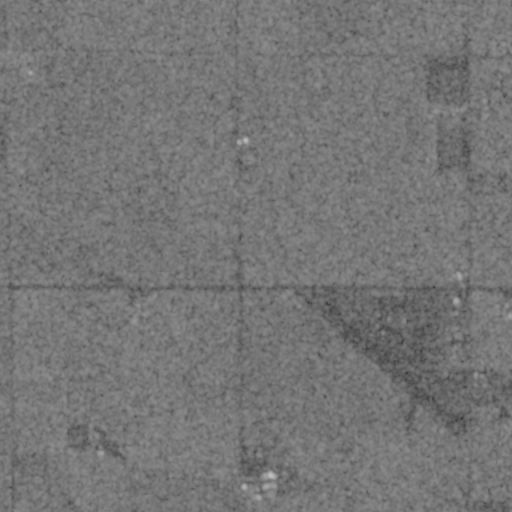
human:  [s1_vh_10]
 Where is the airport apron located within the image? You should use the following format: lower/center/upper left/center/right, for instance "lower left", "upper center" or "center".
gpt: The airport apron is located in the center right of the image.
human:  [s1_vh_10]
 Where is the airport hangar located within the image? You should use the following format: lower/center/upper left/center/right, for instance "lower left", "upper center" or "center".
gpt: The airport hangar is located in the center right of the image.
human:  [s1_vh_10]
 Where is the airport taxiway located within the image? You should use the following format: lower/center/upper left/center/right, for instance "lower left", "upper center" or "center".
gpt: The airport taxiway is located in the lower right of the image.
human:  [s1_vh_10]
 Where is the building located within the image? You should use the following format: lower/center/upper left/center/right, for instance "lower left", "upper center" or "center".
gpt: The building is located in the center right of the image.
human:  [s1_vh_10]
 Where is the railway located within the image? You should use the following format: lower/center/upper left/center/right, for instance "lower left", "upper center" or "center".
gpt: The railway is located in the lower of the image.
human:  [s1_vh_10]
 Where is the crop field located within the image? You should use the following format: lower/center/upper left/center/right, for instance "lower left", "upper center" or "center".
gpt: There is no crop field in the image.

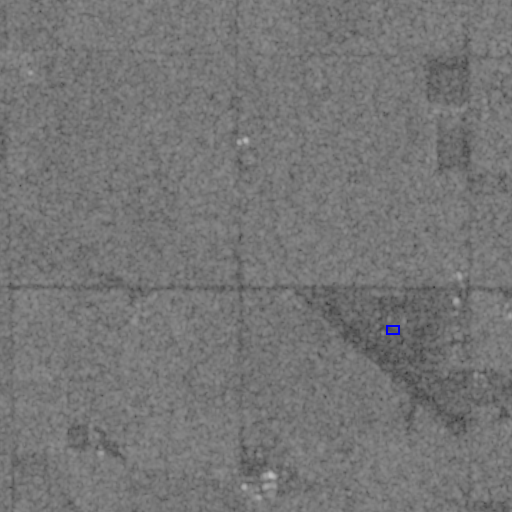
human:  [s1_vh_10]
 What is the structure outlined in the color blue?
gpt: The structure outlined in blue is an airport apron.
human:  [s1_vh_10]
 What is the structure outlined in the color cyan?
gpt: There is no cyan outline.